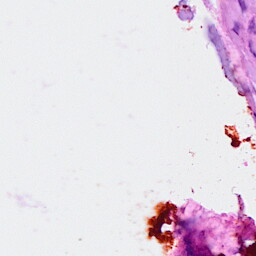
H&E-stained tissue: Breast